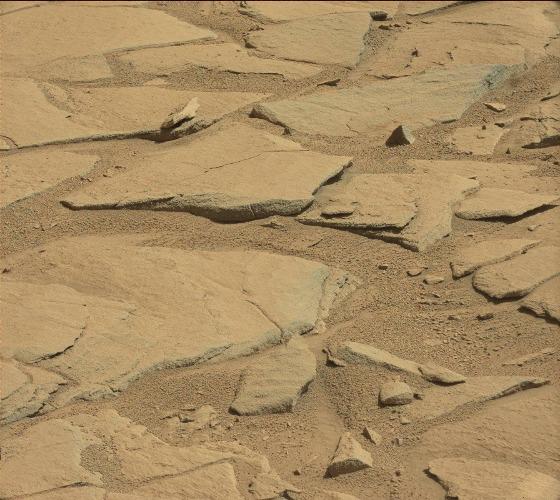
Terrain classes present: Bedrock, Gravel / Sand / Soil, Rock, Shadow